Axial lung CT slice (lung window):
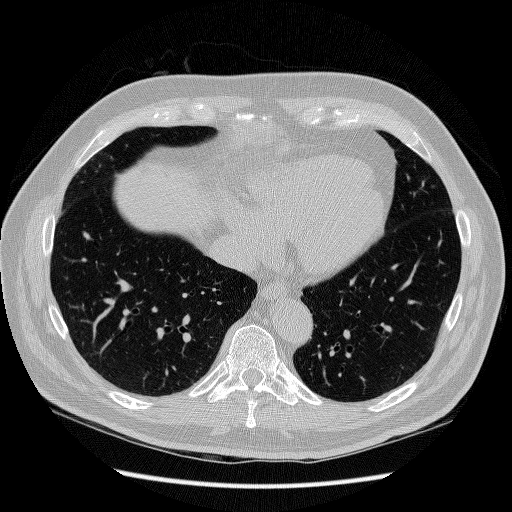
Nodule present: no